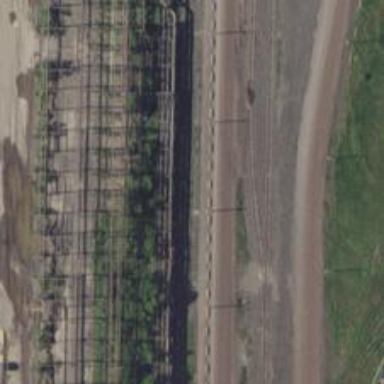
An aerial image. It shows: Rail spur service.